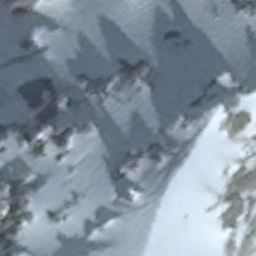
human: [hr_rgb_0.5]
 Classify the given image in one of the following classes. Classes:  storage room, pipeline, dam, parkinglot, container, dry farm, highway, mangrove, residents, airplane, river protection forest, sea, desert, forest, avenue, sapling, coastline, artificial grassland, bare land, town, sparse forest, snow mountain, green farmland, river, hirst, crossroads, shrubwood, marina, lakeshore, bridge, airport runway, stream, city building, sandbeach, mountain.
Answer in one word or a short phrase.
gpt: snow mountain